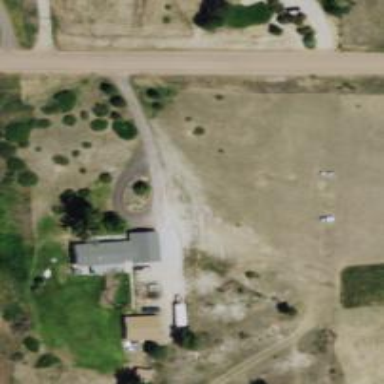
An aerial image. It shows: Driveway leading to service road.